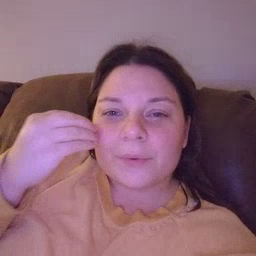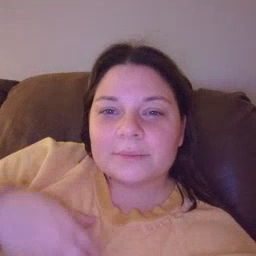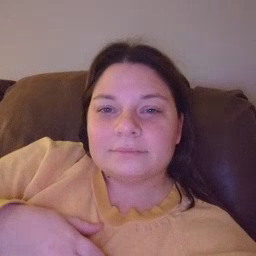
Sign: home